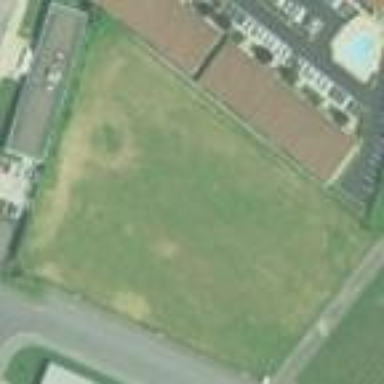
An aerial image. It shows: Recreation ground.